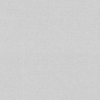
Label: dusty